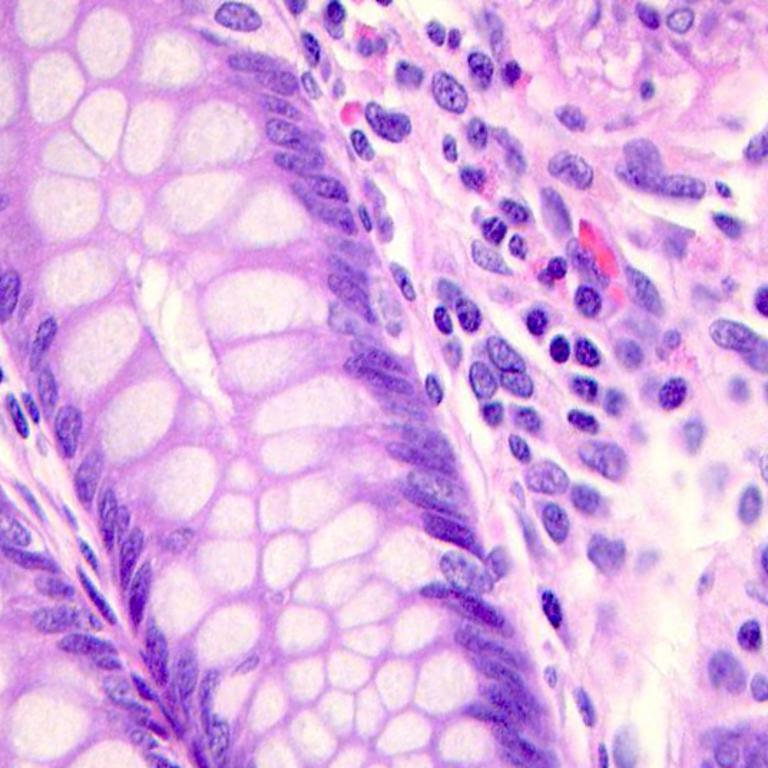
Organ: colon
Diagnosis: benign